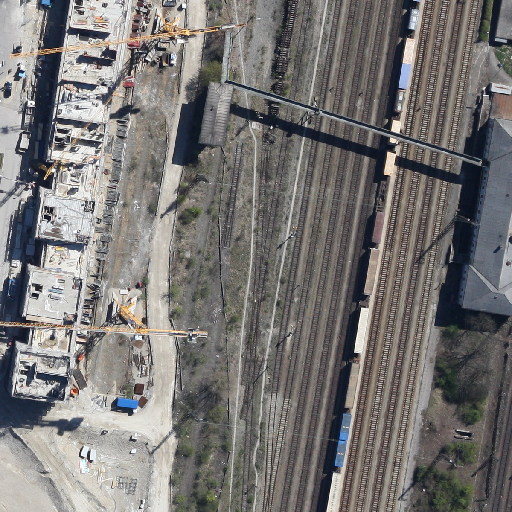
Referring expression: truck